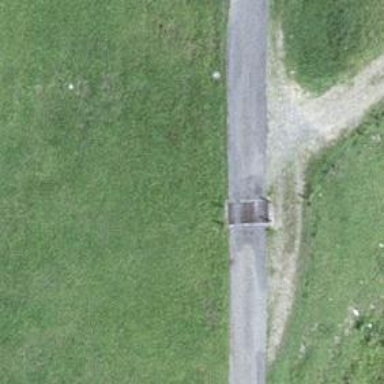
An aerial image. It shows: Cattle grid barrier.